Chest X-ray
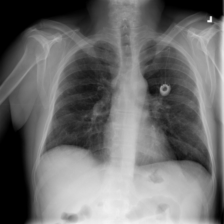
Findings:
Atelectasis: negative
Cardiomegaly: negative
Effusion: negative
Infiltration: negative
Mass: negative
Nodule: negative
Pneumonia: negative
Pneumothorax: negative
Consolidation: negative
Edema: negative
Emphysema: negative
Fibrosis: negative
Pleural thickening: negative
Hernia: negative